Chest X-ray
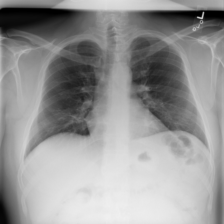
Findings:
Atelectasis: positive
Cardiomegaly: negative
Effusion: negative
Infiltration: negative
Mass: negative
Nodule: negative
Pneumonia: negative
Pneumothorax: negative
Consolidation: negative
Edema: negative
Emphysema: negative
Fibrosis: negative
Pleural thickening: negative
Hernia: negative